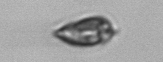
Label: Prorocentrum_triestinum